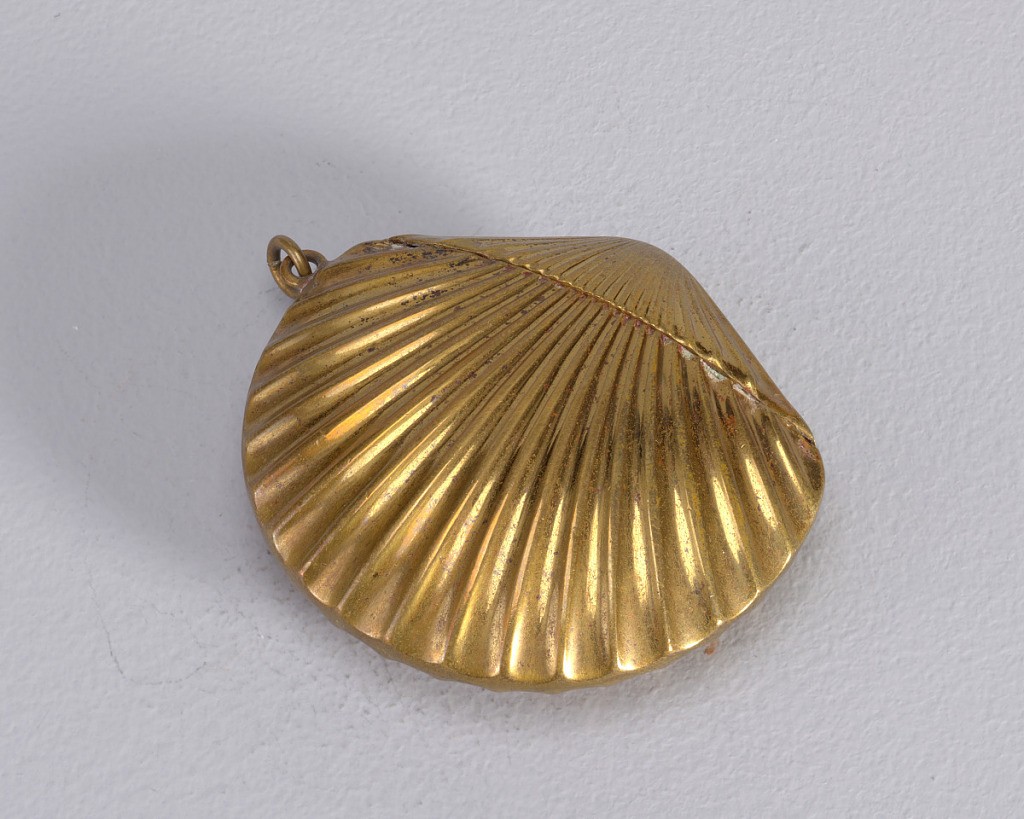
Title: Scallop Shell
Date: late 19th century
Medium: Brass
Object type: Matchsafe
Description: In the shape of a scallop shell, narrower end flips open, hinged on back. Link attached to side. Striker incised in back.